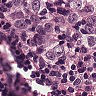
Metastatic tissue present: yes